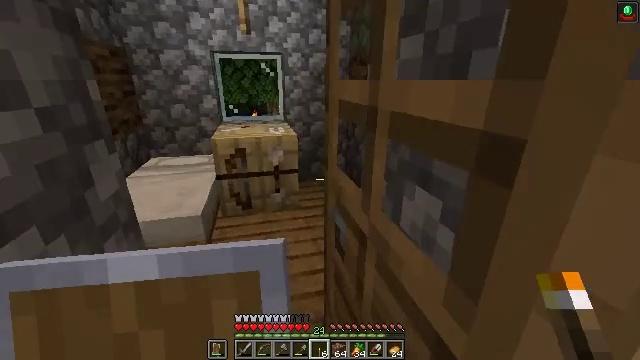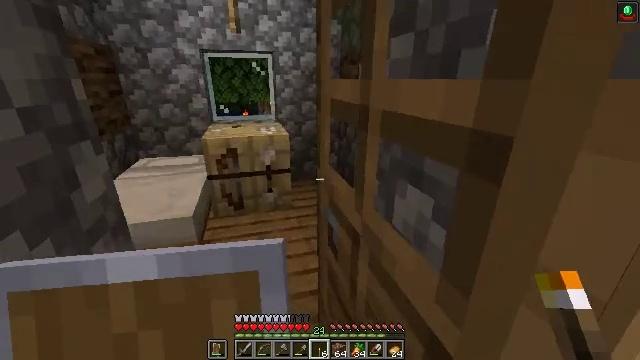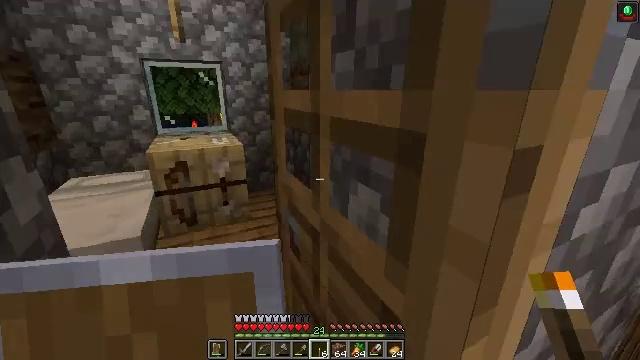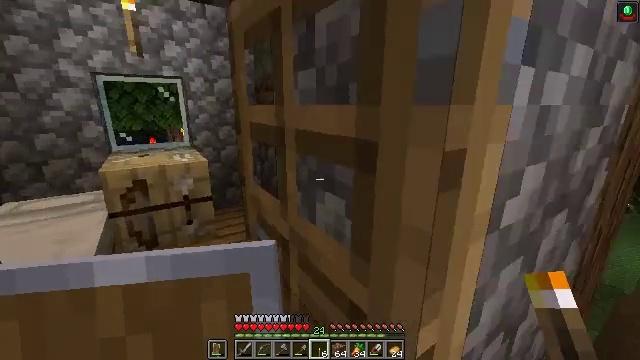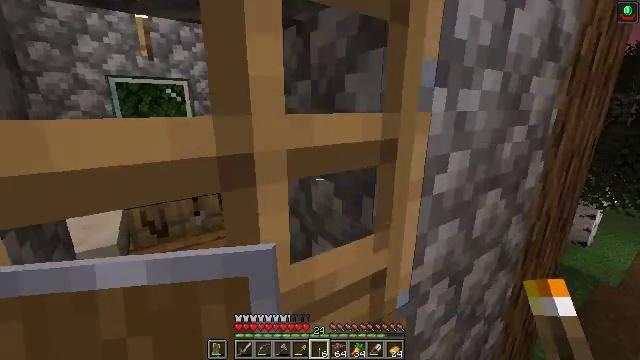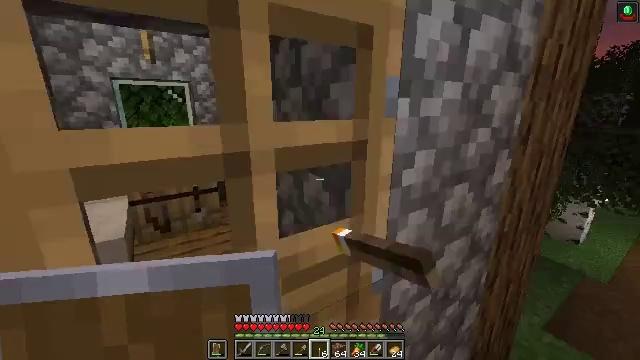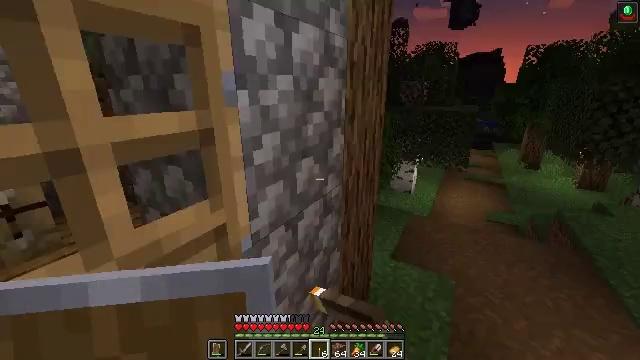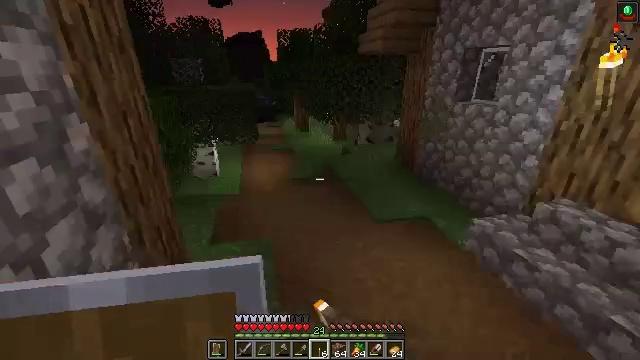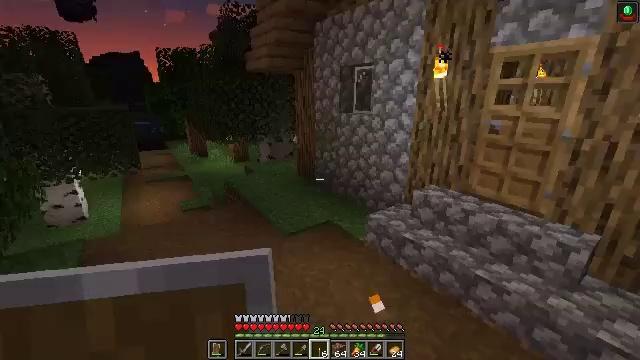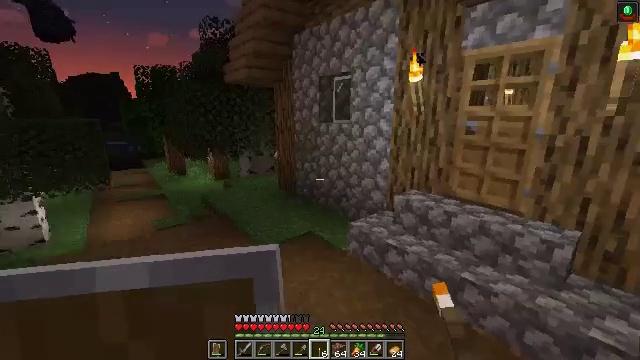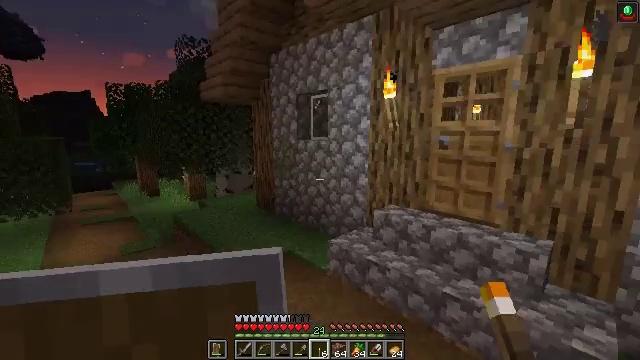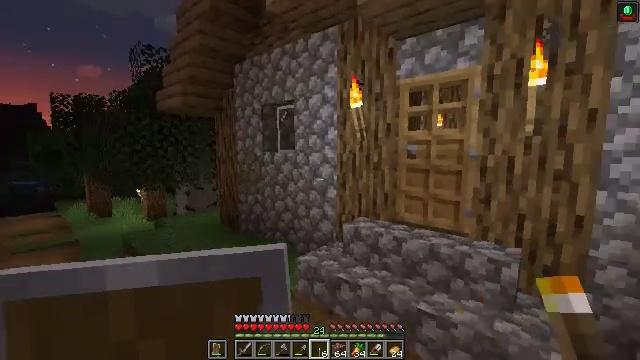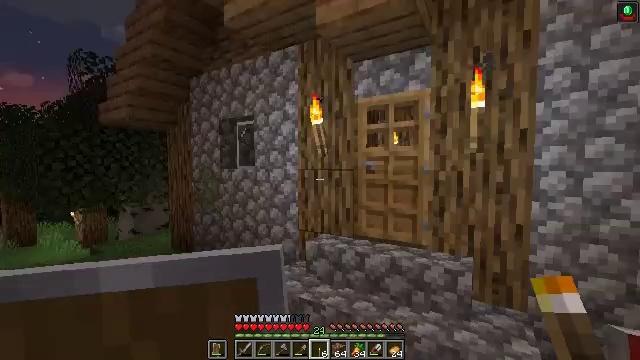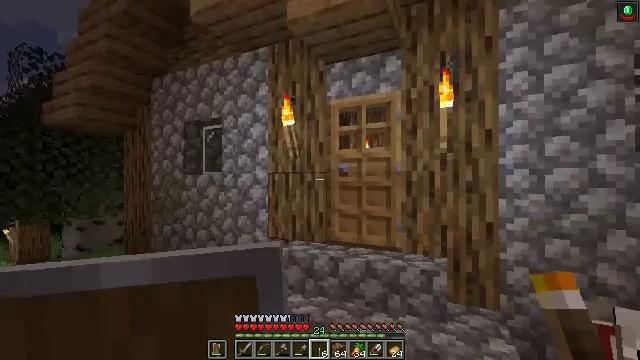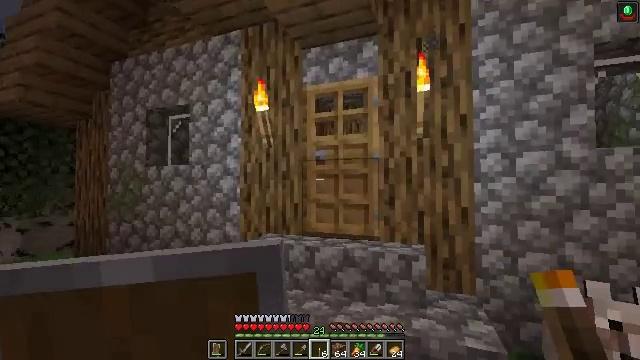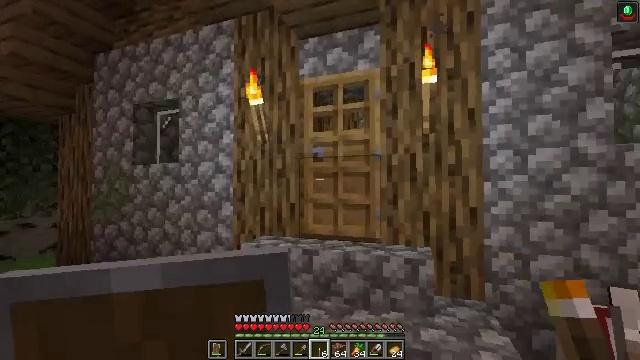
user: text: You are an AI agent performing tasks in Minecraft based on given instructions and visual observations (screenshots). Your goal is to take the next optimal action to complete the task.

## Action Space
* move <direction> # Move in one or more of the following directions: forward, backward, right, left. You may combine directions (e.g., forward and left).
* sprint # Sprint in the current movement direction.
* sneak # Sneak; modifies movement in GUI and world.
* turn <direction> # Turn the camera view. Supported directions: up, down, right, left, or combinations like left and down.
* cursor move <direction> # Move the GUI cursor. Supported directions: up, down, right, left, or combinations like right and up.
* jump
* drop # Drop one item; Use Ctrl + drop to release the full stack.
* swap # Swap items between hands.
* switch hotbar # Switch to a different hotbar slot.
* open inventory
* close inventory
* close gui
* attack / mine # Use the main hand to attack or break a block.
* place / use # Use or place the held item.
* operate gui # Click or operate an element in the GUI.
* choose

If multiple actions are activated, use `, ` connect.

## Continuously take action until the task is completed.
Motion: motion action
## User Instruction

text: Create orange dye using red and yellow dyes.
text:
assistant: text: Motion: turn right
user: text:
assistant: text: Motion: move back, turn right and up
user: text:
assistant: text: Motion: move back, turn right and up
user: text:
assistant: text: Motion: move back, use / place
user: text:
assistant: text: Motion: move back and move right, use / place
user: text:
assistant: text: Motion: move back and move right, turn right and down
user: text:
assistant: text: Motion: move forward and move right, turn right and down
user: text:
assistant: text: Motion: move forward and move right, turn right and up
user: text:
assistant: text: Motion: move forward, turn right and up
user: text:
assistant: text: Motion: move forward, turn right and up
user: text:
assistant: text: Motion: move forward, turn right and up
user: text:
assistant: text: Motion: move forward, turn right and up
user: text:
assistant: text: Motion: move forward, turn right and up
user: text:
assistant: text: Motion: move forward, turn right and up
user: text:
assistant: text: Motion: move forward, turn right
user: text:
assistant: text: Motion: move forward, use / place
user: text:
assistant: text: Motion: move forward, use / place
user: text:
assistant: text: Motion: move forward, turn right and down
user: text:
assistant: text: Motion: move forward, turn right and down
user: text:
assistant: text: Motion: move forward, turn right and down
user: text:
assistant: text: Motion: move forward, turn down
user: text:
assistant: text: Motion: move forward
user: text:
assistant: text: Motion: move forward
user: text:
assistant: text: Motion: move forward, turn down
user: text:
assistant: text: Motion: move forward, turn left
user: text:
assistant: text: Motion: move forward
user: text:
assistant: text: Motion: move forward
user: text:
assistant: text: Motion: move forward
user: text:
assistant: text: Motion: move forward, turn right and down
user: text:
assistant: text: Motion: move forward, turn right and down